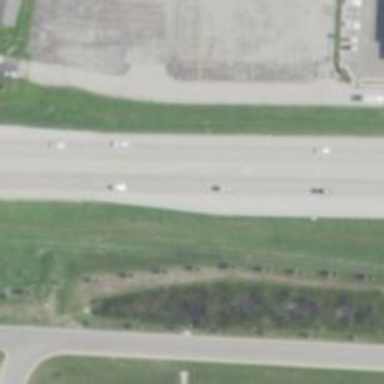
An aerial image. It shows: Trunk highway.